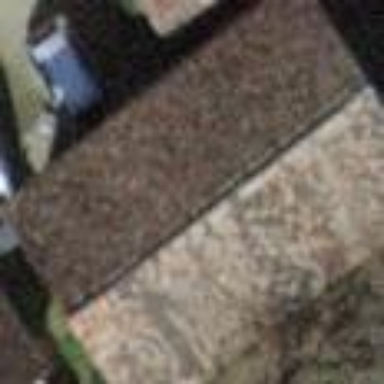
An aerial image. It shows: Shed.